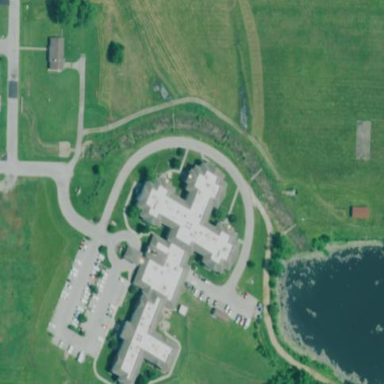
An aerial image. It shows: Nursing home building.